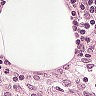
Metastatic tissue present: no